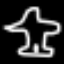
Label: airplane